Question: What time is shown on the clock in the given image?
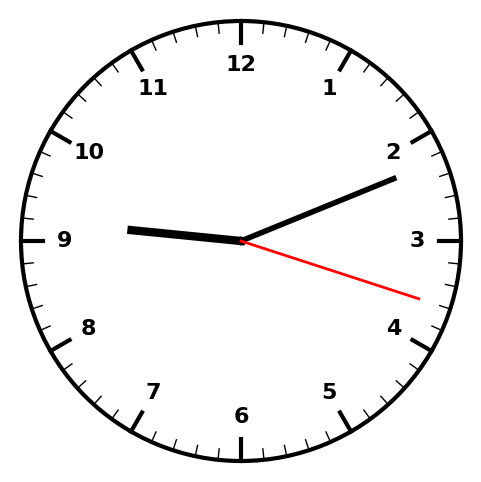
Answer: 09:11:18